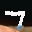
Label: 7